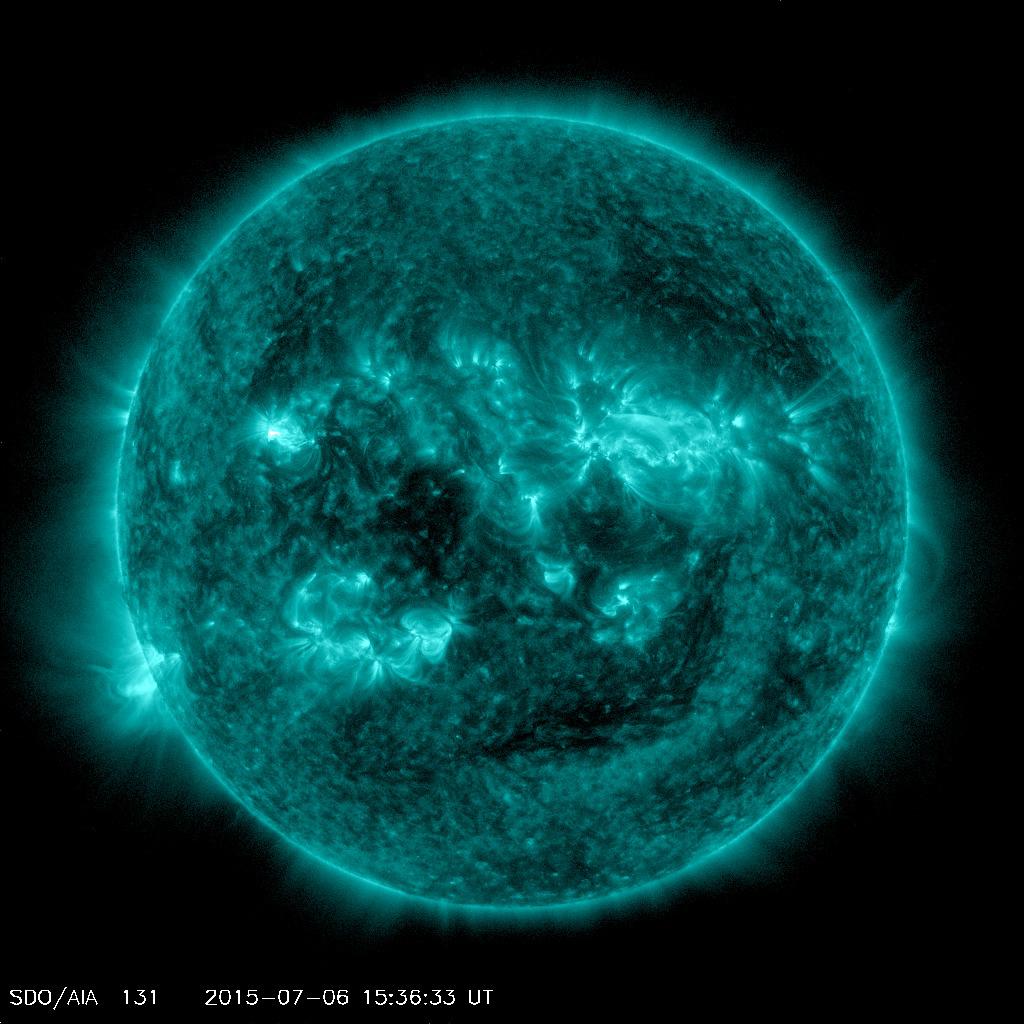
Solar Activity Seen at Sunspot Site Tracked by Mars Rover Sun, Solar Dynamics Observatory SDO